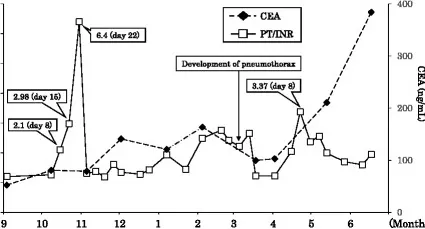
Prothrombin time/international normalized ratio (PT/INR) values and serum carcinoembryonic antigen (CEA) levels during regorafenib treatment. Only an important points are mentioned PT/INR values (day on course) after co-administration of regorafenib.
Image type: pathology (fish)